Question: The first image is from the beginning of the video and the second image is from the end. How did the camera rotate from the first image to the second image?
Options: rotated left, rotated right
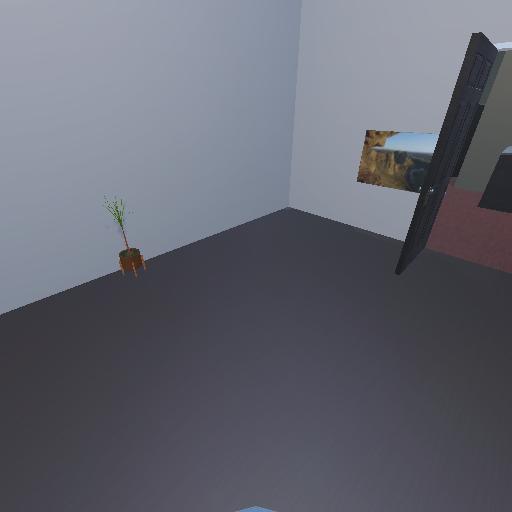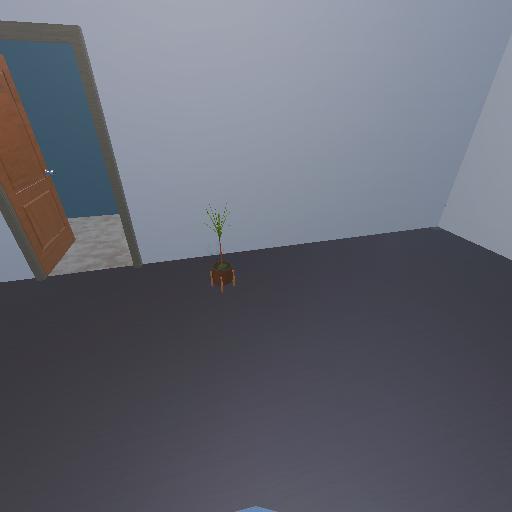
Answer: rotated left